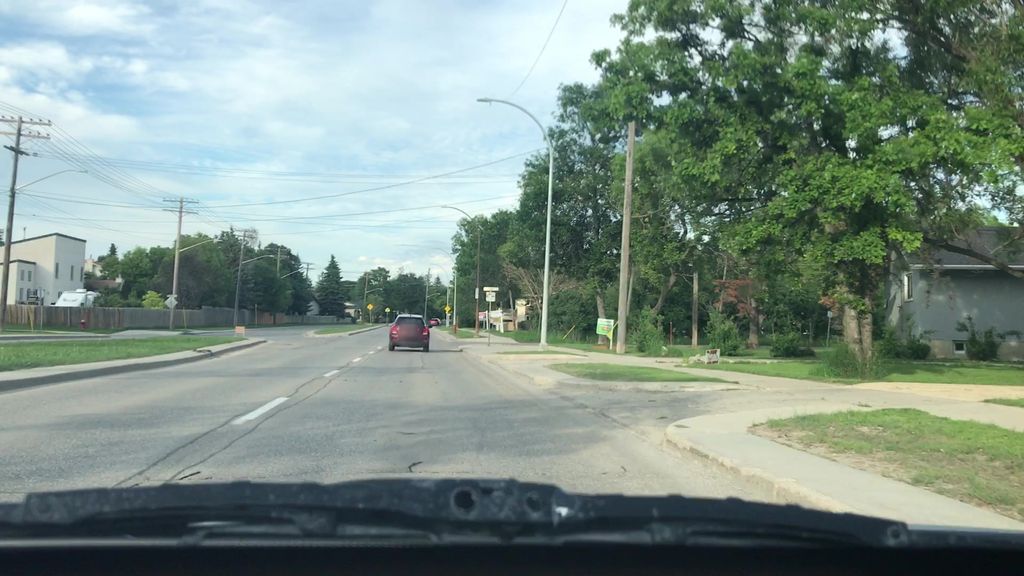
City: winnipeg